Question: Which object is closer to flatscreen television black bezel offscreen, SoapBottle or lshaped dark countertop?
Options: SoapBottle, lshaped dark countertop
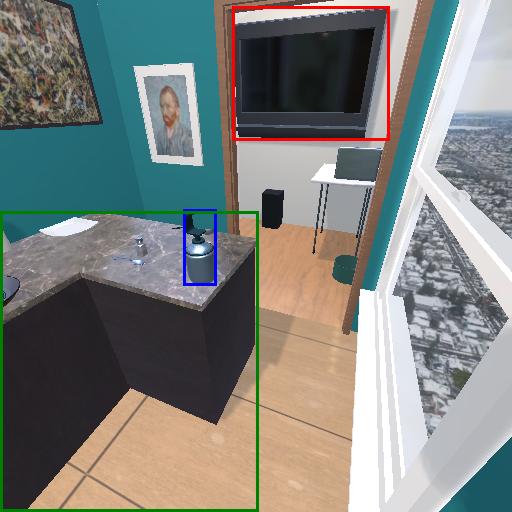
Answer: SoapBottle